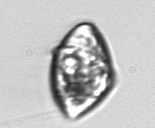
Label: Gyrodinium